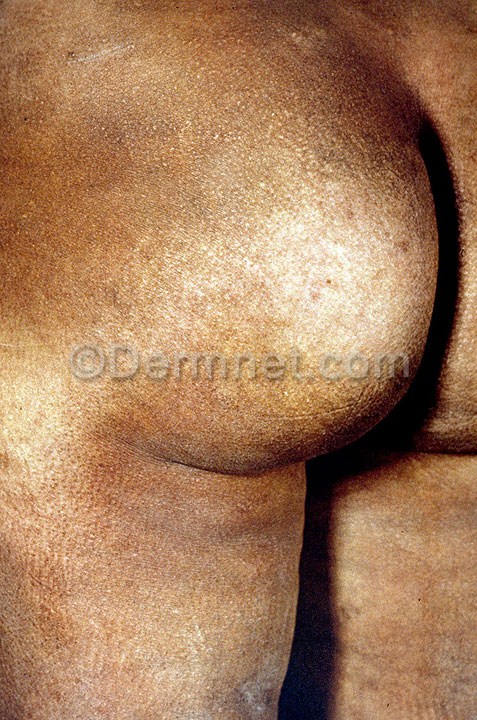
Disease: Systemic Disease